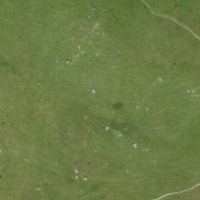
EUNIS habitat code: 26
Species observed at this site:
Vanessa atalanta